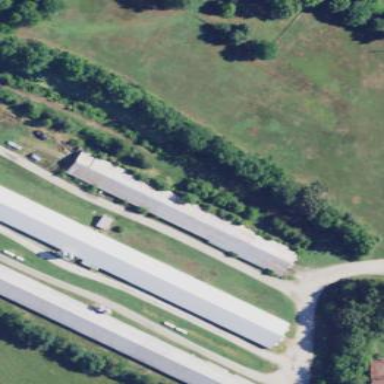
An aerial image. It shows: Farm auxiliary building.